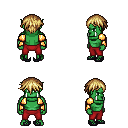
a pixel art fantasy rpg character, male body template, orc, green skin, gold arm armor, red pants, blonde short bangs hairstyle, ghillies, four views (front, back, left, right), 2x2 character sprite sheet, small pixel art, hard edges, no anti-aliasing